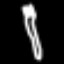
Label: fork